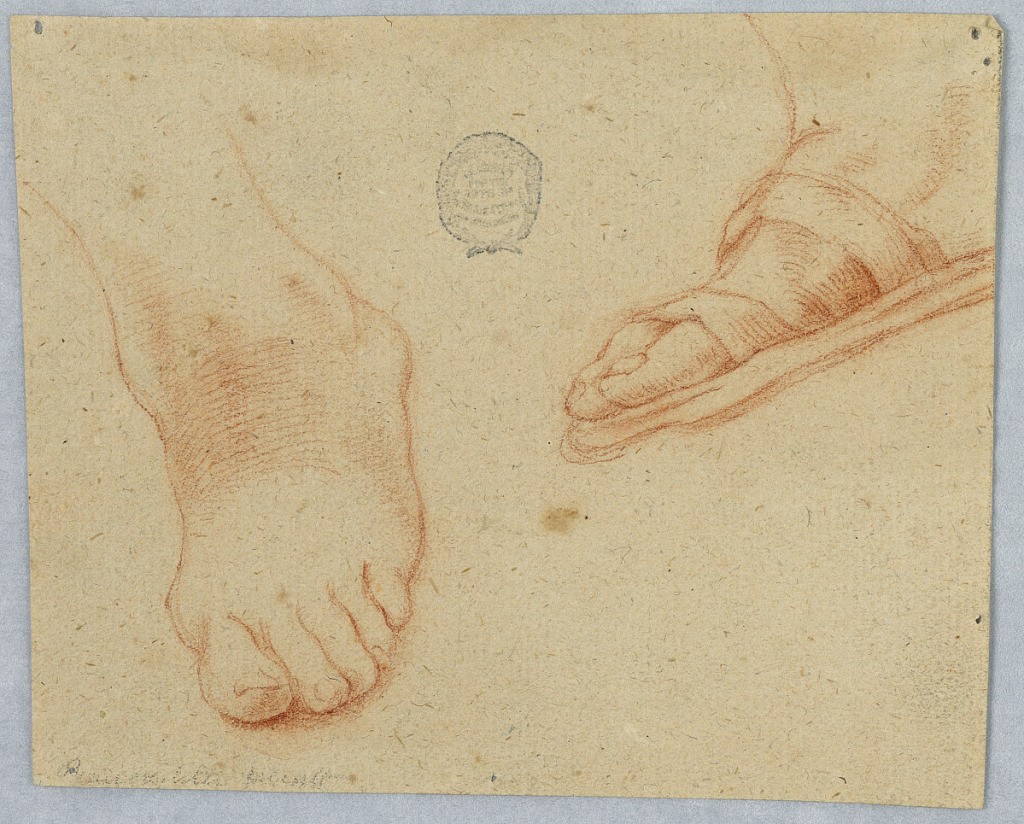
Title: Two Sketches of a Foot
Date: early 18th century
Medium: Red crayon on light brown paper
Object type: Drawing
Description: Horizontal rectangle. At left the same motif as 1901-39-2852; at right, the right foot of a statue, with sandals, seen from the inner side.